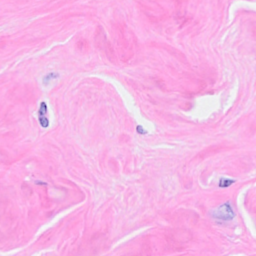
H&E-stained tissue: Breast